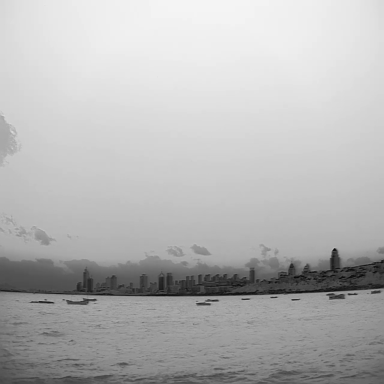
There are eight bulk_carriers in the infrared image.